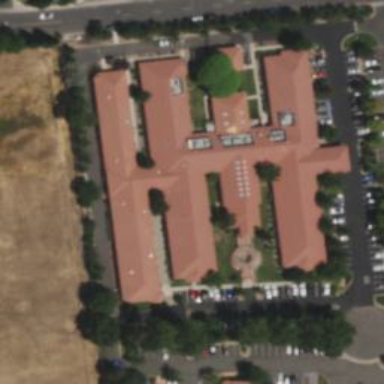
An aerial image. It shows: Nursing home.